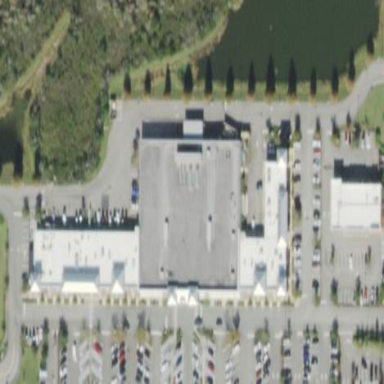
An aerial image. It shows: Building that houses supermarket.